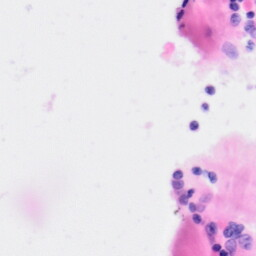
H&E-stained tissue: Kidney